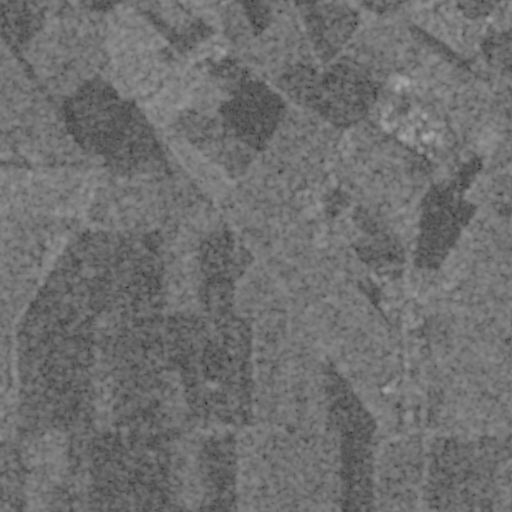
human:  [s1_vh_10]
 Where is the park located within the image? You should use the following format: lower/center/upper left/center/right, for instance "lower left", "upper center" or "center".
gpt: The park is located in the center right of the image.
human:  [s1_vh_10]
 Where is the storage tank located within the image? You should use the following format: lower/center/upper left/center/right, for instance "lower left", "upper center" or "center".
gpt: The storage tank is located in the center right of the image.
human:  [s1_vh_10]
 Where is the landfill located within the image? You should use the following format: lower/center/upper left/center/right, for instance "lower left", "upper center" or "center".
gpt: There is no landfill in the image.

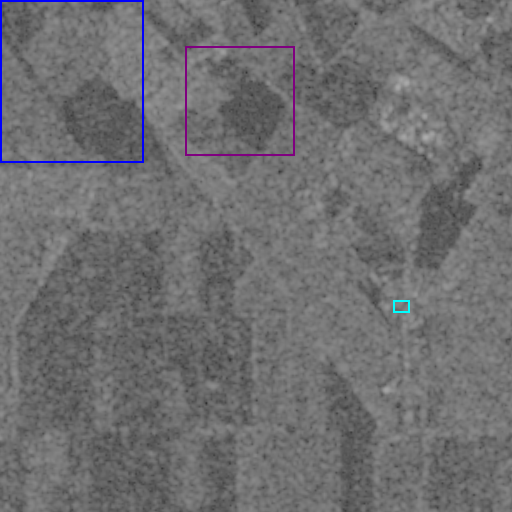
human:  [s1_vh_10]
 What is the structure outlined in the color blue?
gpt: The structure outlined in blue is a crop field.
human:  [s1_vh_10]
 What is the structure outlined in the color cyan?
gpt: The structure outlined in cyan is a park.
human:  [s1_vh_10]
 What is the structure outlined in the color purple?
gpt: The structure outlined in purple is a quarry.
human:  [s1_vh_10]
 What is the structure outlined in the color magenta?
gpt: There is no magenta outline.